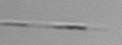
Label: Leptocylindrus